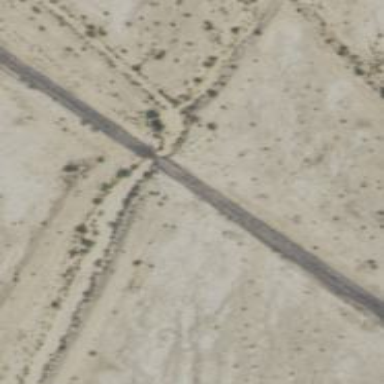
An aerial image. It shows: Abandoned railway bridge.